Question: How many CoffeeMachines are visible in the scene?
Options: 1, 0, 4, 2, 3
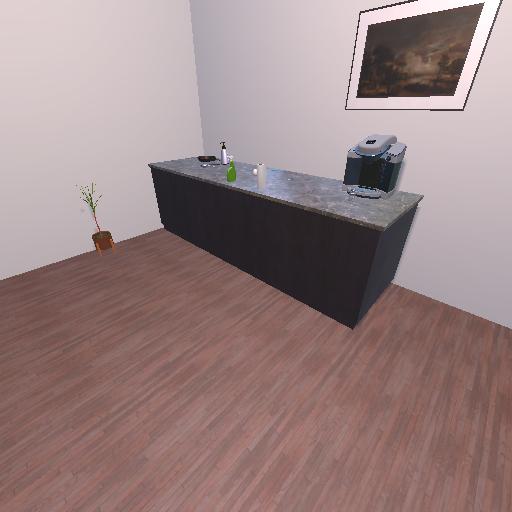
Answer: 1